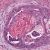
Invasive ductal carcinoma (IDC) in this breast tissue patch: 0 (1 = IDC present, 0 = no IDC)